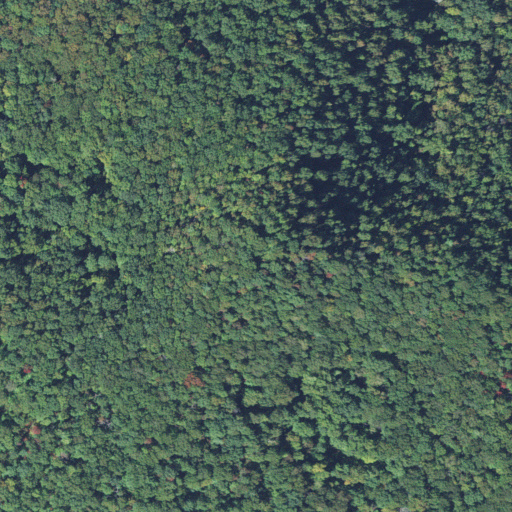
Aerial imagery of mountain in North Carolina named Ward Mountain containing deciduous forest and mixed forest